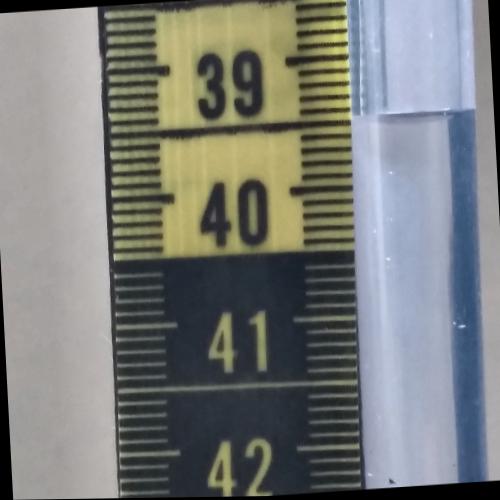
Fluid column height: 39.5 cm